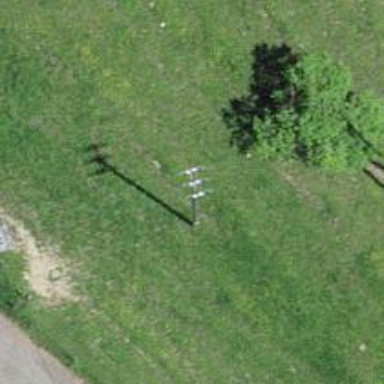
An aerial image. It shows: Minor power line.